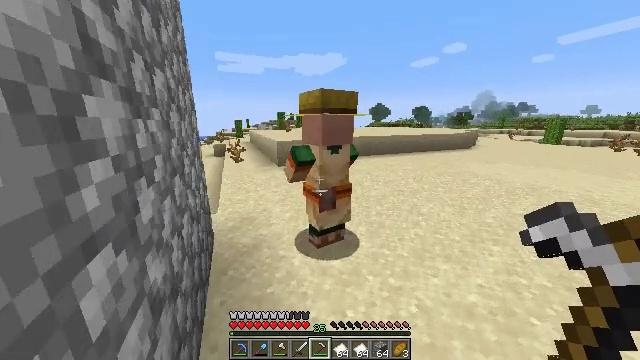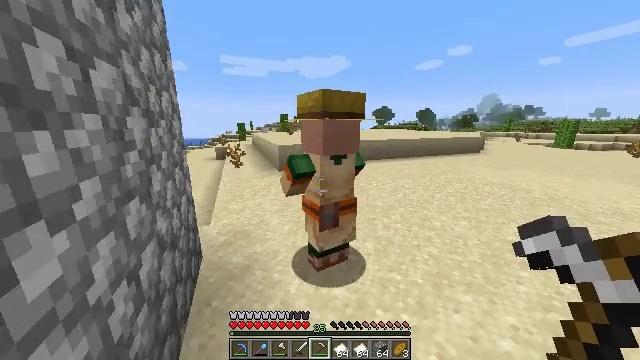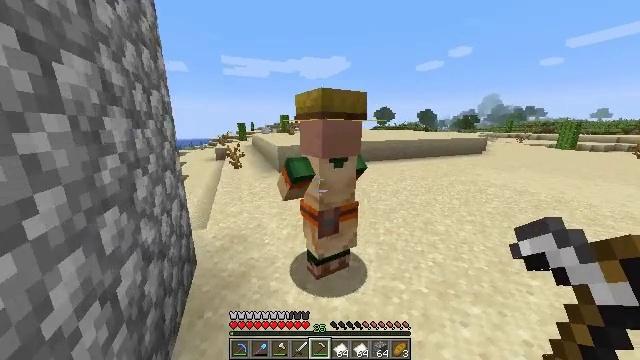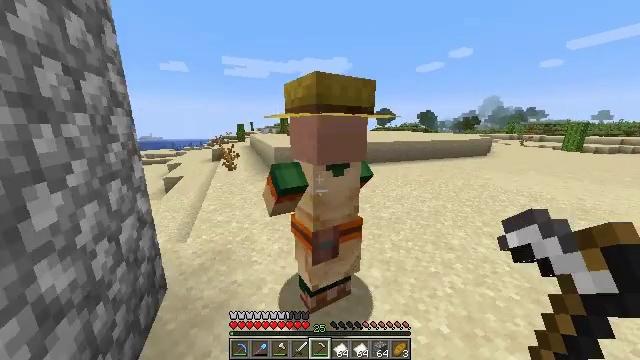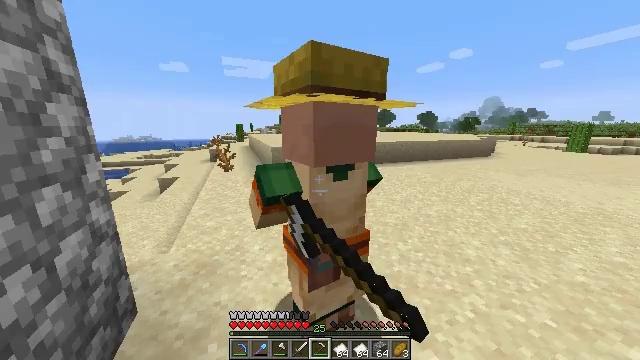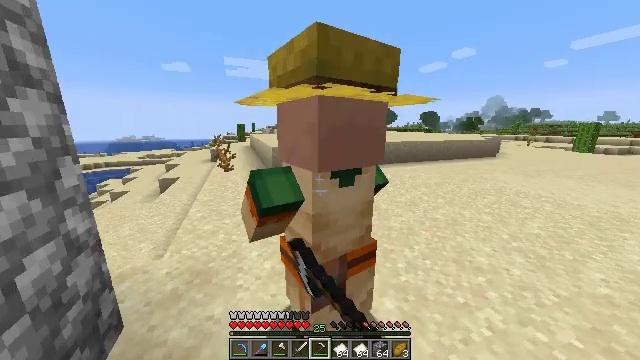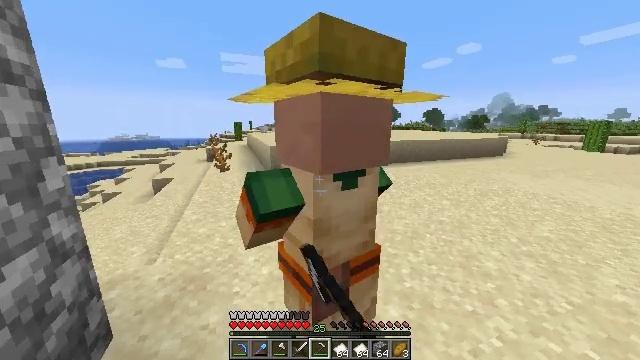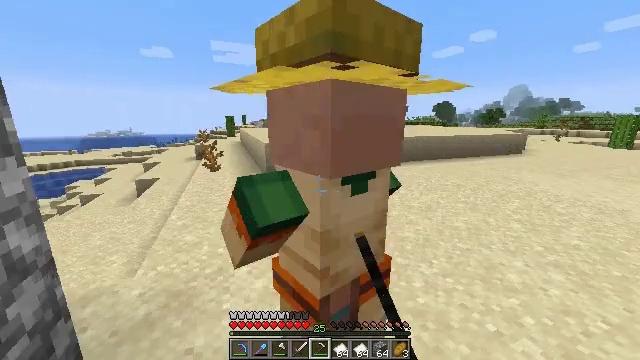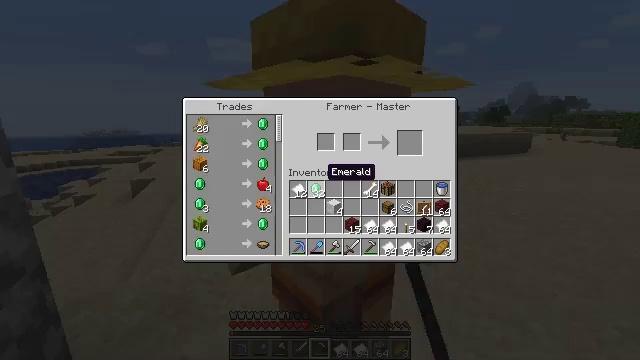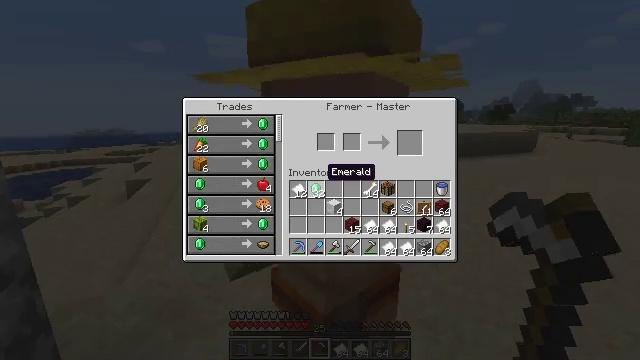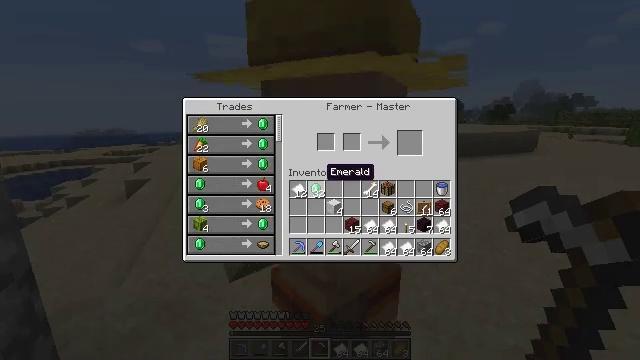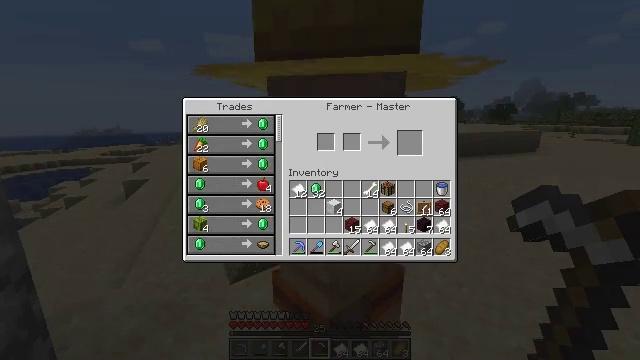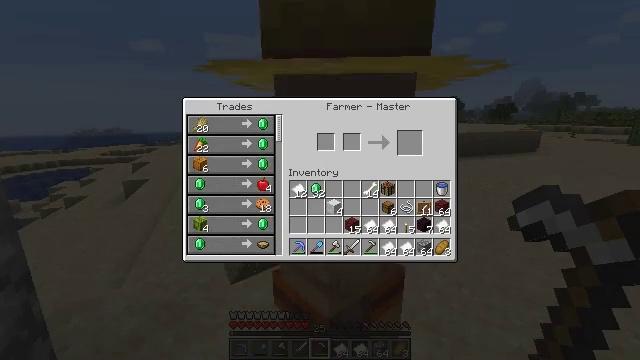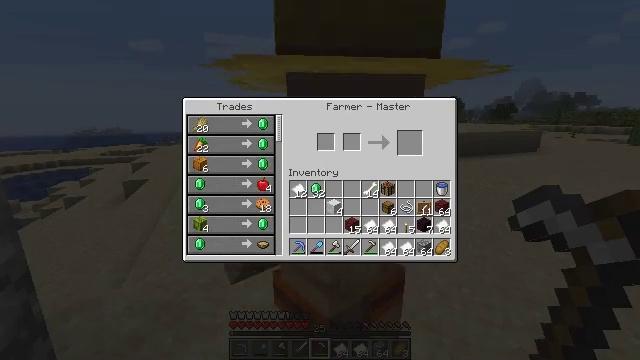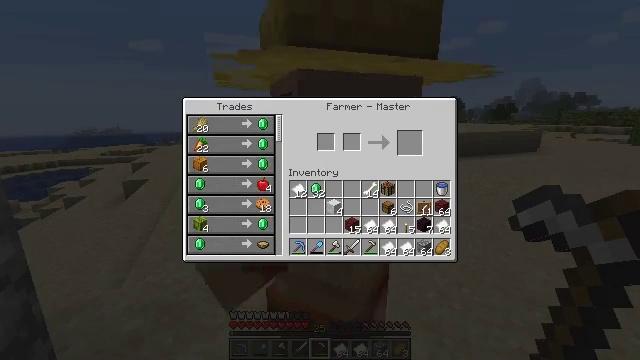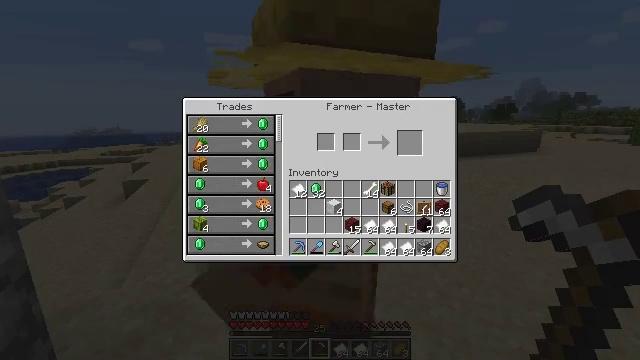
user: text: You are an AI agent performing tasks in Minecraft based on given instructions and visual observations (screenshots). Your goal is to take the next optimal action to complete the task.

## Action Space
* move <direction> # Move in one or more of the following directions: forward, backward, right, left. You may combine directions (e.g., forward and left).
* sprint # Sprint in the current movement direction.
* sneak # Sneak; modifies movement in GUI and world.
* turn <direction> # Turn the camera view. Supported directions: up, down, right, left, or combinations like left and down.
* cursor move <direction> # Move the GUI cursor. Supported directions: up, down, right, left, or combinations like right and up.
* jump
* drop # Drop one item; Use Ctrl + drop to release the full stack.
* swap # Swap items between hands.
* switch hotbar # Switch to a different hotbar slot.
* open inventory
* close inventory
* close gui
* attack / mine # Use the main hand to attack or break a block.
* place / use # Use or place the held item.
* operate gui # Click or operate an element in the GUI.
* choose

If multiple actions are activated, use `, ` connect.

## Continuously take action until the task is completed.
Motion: motion action
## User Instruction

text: Remove an iron hoe from the inventory.
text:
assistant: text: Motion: move forward
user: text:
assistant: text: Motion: move forward
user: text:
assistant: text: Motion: move forward, use / place
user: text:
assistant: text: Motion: move forward, use / place
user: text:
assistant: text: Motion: use / place
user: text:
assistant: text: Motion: no_op
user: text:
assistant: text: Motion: no_op
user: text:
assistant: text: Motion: open gui
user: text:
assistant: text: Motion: no_op
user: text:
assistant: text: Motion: no_op
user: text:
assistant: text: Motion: cursor move left
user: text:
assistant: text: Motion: no_op
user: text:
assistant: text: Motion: no_op
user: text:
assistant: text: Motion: no_op
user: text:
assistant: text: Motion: no_op
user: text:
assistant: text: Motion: no_op
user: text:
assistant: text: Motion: cursor move left
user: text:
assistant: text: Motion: cursor move left
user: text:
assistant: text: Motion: cursor move left and up
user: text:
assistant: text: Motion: no_op
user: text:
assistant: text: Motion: no_op
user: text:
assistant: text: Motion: cursor move left
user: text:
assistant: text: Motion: cursor move left
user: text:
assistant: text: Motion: cursor move left
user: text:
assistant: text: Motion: no_op
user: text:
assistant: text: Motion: no_op
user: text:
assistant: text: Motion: no_op
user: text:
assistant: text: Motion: no_op
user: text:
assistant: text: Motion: no_op
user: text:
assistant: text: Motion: no_op